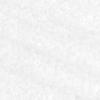
Label: no_change